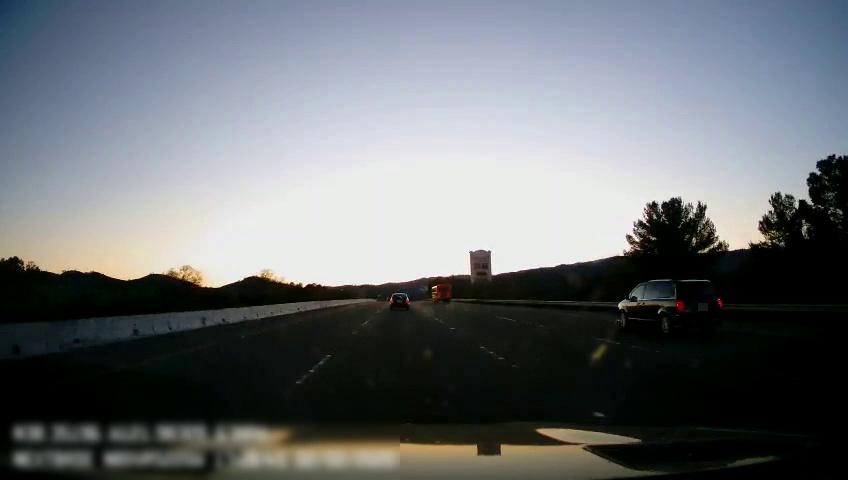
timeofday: Day
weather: Cloudy
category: Drivable Space
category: Vehicles | SUV
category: Vehicles | Bus
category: Vehicles | Car
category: Lanes | Current Lane
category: Lanes | Current Lane
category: Lanes | Alternate Lane